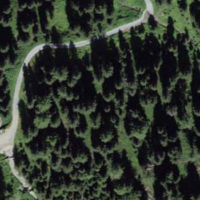
EUNIS habitat code: 43
Species observed at this site:
Tussilago farfara